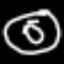
Label: donut